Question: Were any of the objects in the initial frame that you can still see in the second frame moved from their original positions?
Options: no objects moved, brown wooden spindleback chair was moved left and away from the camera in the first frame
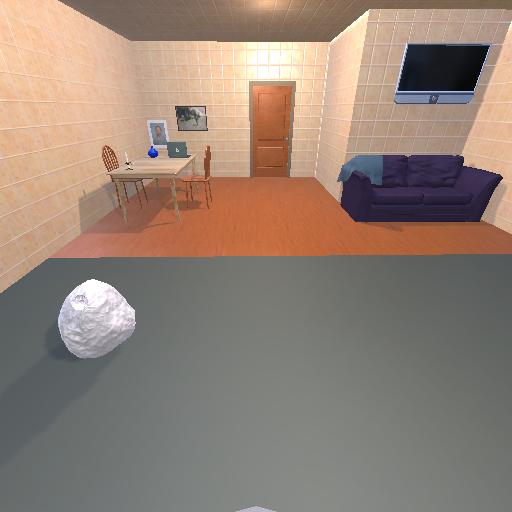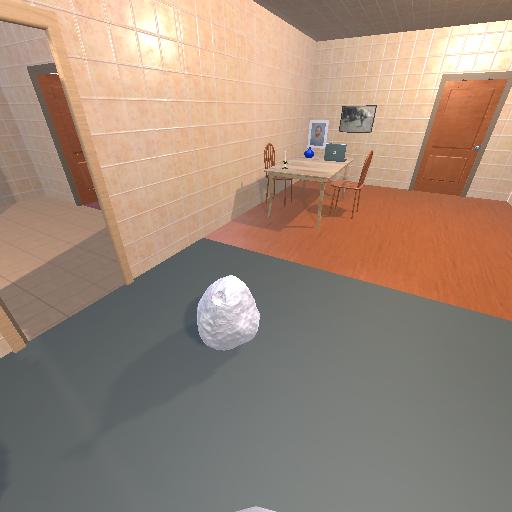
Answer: no objects moved